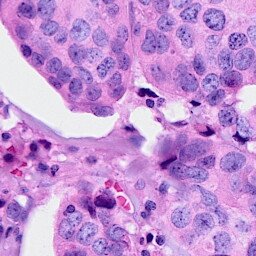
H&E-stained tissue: Breast